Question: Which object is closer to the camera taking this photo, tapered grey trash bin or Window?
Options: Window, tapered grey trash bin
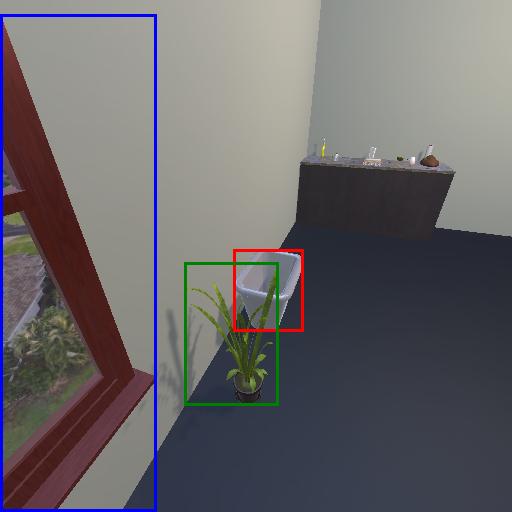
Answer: Window